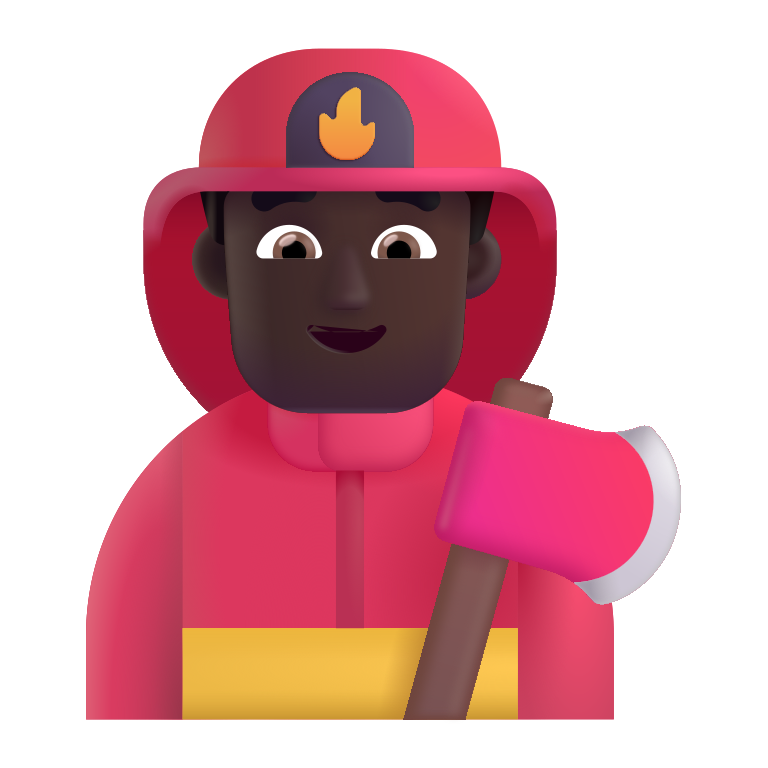
man firefighter color dark